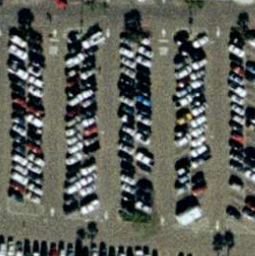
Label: parkinglot